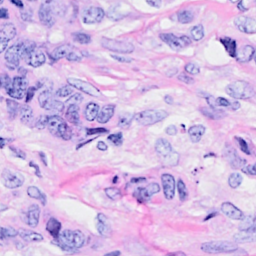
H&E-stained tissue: Breast